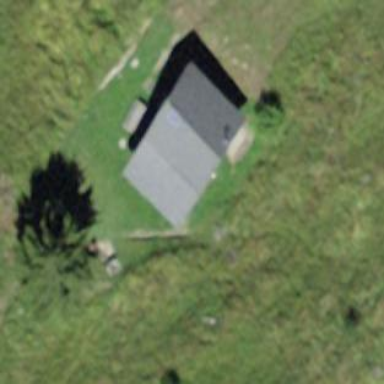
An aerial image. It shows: Detached building.